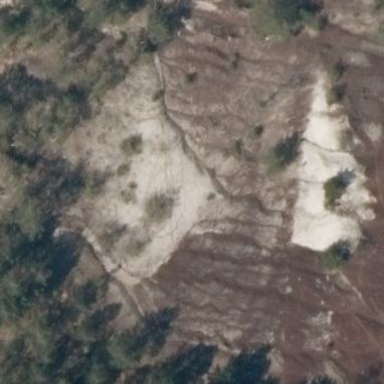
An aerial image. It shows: Natural area covered with sand.